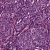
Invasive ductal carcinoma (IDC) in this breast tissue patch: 1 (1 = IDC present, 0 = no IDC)